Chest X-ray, PA view. Patient: 58 years old, sex M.
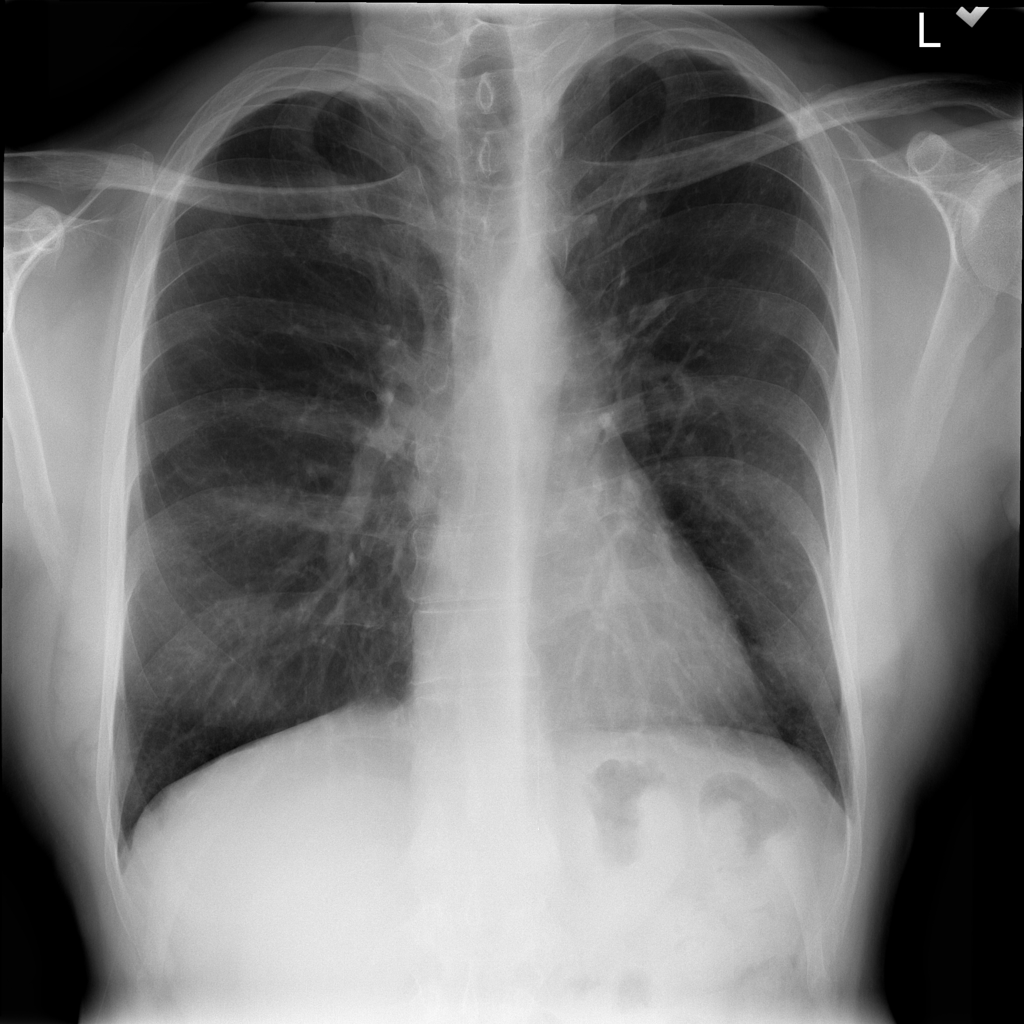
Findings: Pleural_Thickening